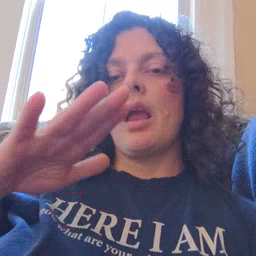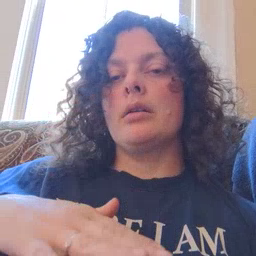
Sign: on